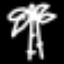
Label: palm tree